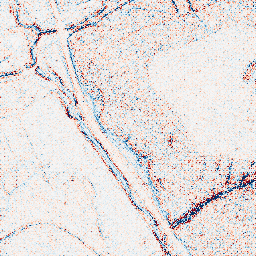
Category: edge_preserving
Decomposition family: anisotropic_diffusion
Decomposition parameters: iterations: 20
kappa: 100
gamma: 0.05
Upsampling method: regularized
Upsampling parameters: scale: 2
lambda_reg: 0.1
Upsampling scale: 2